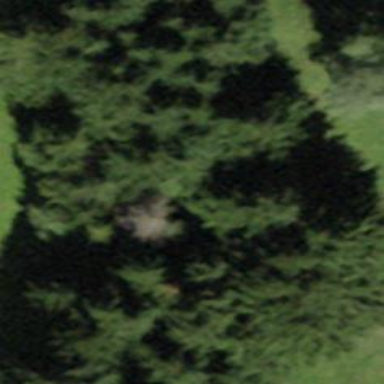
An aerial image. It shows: Forest area dominated by needle-leaved trees.